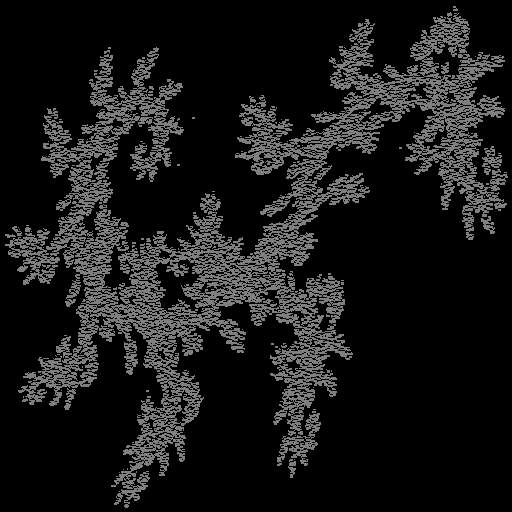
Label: greygoldenrod